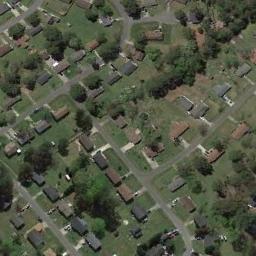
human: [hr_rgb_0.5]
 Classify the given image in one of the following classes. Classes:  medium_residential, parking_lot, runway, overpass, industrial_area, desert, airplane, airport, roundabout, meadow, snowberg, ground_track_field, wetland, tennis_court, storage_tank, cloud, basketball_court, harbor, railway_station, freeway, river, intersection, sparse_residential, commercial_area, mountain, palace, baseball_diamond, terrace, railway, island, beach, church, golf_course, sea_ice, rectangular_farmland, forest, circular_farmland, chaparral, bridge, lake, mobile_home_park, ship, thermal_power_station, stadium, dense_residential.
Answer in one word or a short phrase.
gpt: medium_residential